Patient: sex M, age 68
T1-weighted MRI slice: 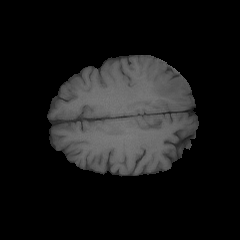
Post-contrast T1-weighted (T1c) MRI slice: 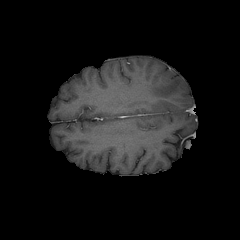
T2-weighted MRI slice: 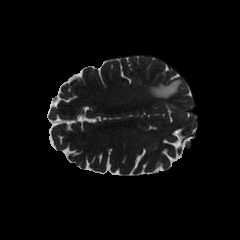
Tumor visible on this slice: yes
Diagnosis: Glioblastoma, IDH-wildtype
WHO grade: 4